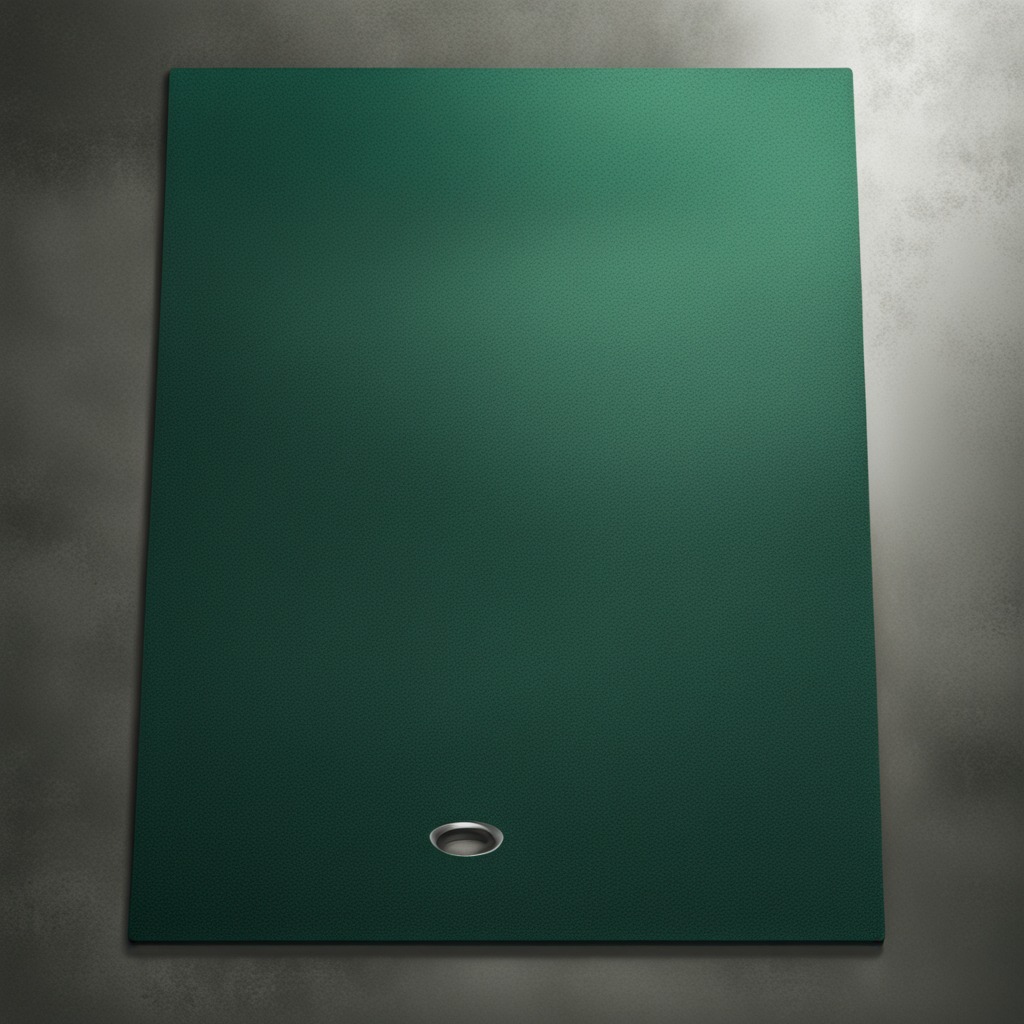
A flat metal washer lies on a clean granite tabletop covered with a green rubber mat inside a workshop under bright overhead lighting crisp shadows high clarity worn but beneath the mat